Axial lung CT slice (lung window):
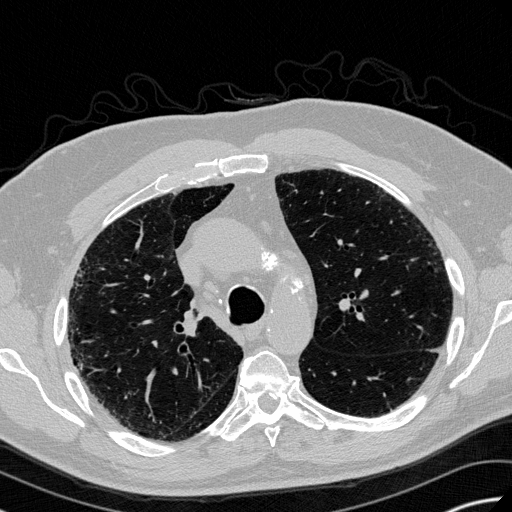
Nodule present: no